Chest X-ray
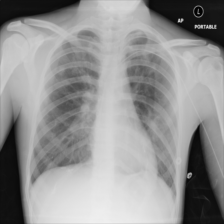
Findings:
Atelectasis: negative
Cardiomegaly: negative
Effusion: negative
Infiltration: positive
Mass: negative
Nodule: negative
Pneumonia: negative
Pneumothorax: negative
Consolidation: negative
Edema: negative
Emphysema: negative
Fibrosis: negative
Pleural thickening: negative
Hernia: negative